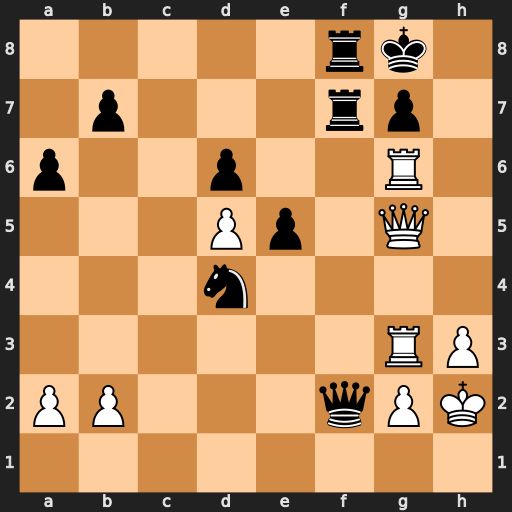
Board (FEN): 5rk1/1p3rp1/p2p2R1/3Pp1Q1/3n4/6RP/PP3qPK/8
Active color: w
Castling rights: -
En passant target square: -
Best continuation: Rxg7+ Rxg7 Qxg7#